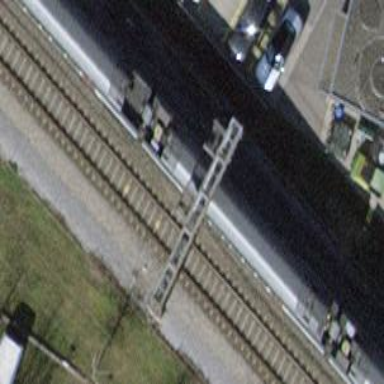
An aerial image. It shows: Railway signal.